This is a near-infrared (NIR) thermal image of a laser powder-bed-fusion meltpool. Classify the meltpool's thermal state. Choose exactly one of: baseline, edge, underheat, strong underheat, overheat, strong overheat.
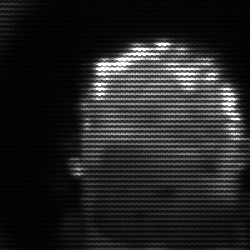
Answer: baseline